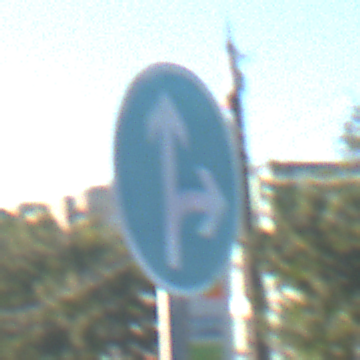
Verkehrszeichen: VorgeschriebeneFahrtrichtungGeradeausOderRechts
Umgebung: Outdoor, Urban
Tageszeit: MorningAfternoon
Wetter: Clear
Licht: Natural
Jahreszeit: NotSpecified
Kontrast: HighContrast